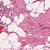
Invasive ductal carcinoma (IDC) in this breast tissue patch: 0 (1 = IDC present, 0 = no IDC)